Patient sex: M
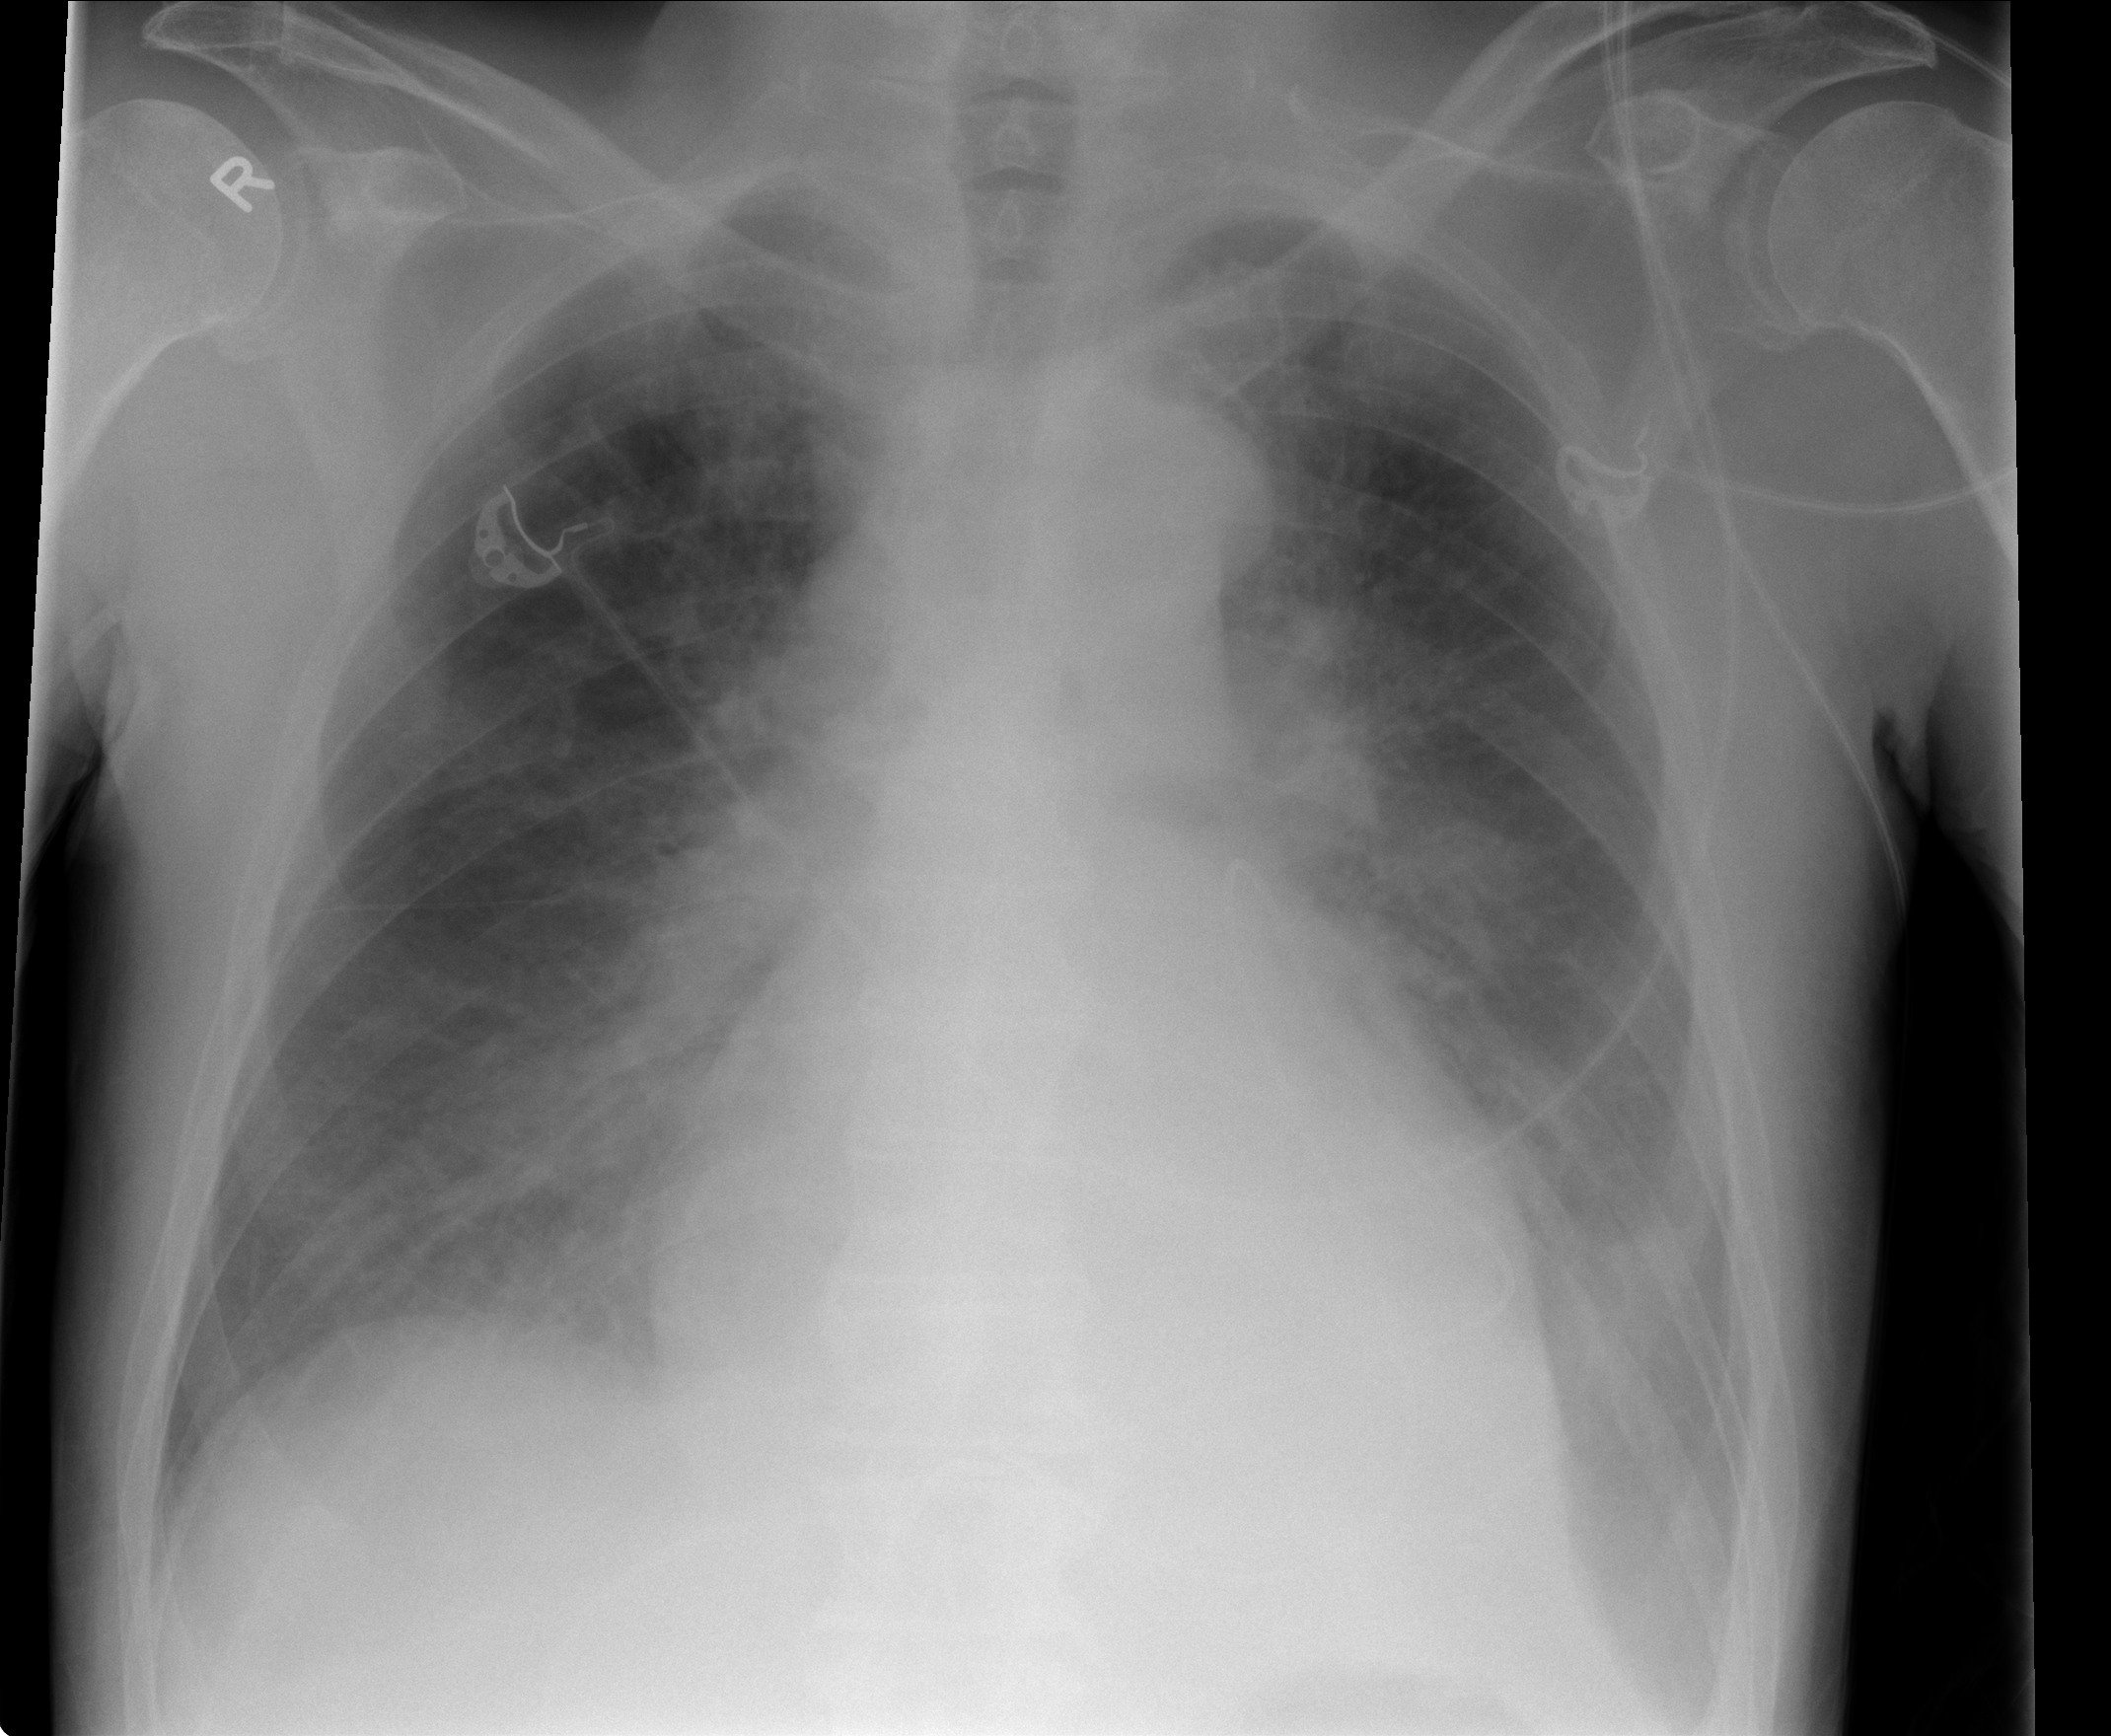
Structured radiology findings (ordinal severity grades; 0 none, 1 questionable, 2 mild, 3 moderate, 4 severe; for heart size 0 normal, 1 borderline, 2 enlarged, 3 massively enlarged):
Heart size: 2
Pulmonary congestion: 3
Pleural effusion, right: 1
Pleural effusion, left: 2
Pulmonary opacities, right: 2
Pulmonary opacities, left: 2
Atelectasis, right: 2
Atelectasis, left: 2